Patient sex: M
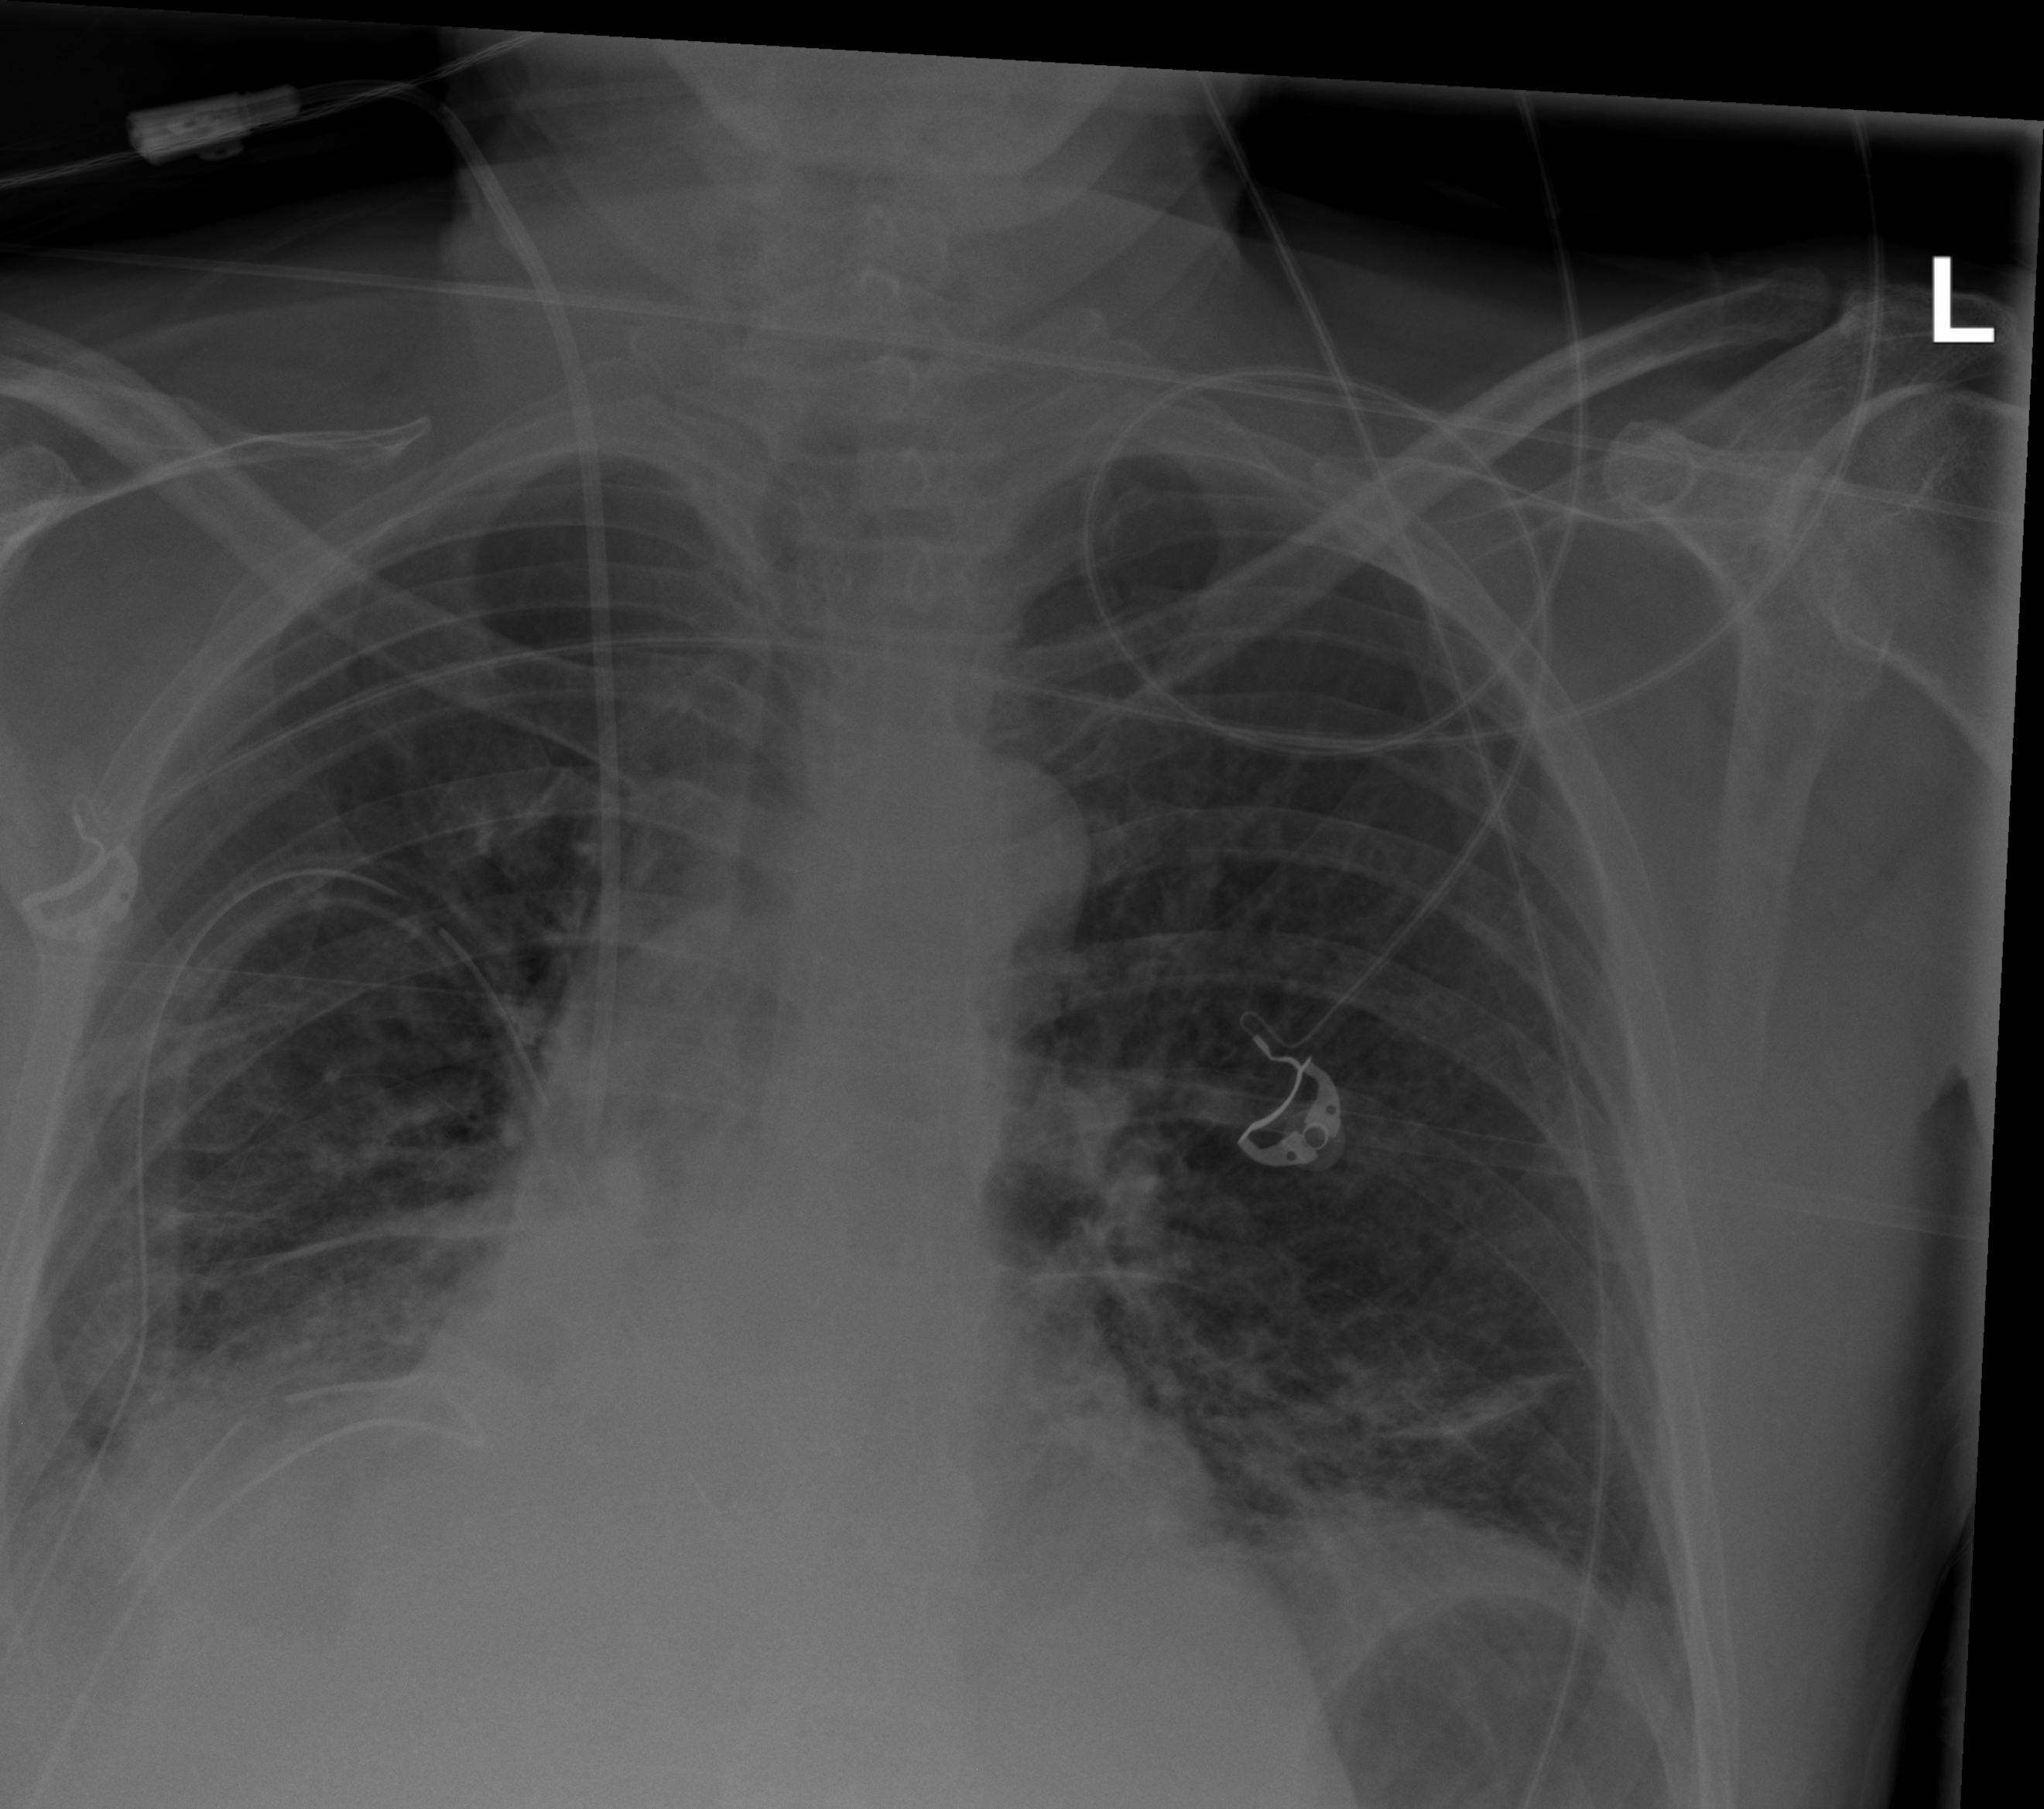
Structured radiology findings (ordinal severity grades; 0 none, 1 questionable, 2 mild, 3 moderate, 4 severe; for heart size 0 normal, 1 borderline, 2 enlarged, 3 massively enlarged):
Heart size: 2
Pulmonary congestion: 1
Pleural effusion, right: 2
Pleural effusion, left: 2
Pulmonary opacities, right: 2
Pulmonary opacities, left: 2
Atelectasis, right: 2
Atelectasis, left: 2